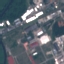
Label: Industrial